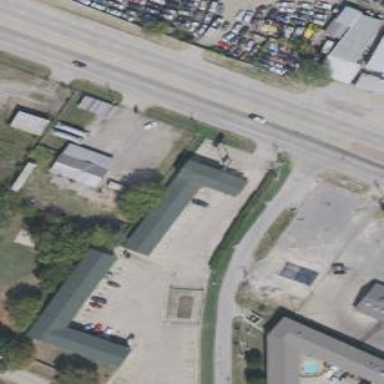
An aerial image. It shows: Motel.